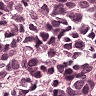
Metastatic tissue present: yes